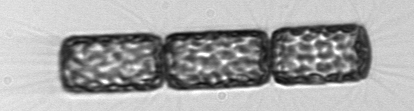
Label: Lauderia_annulata